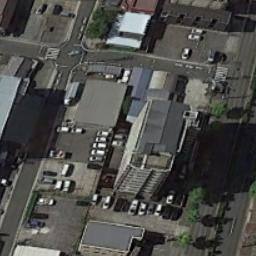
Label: commercial_area